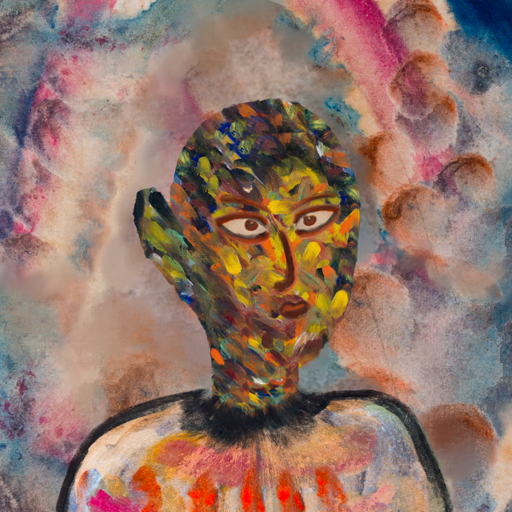
Background: Rupkatha, Head And Neck Side: An_Impression, Face Side: Roy_Bahadur, Bust: Childish, Hair Side: Blank, Head Accessory: Blank, Second Necklace: Blank, Necklace: Blank, Baby: Blank